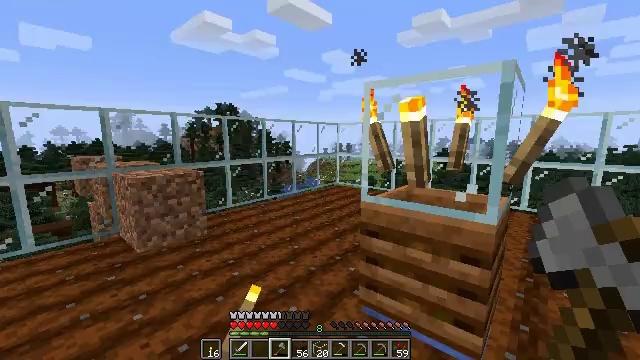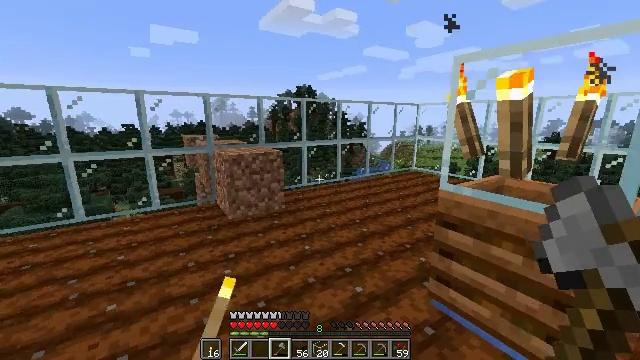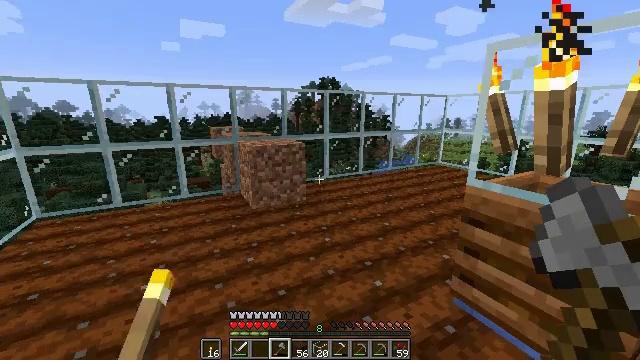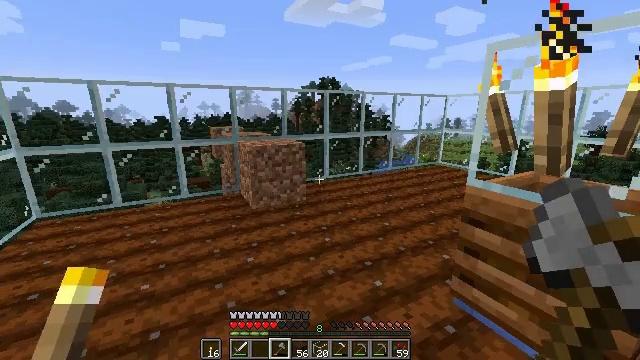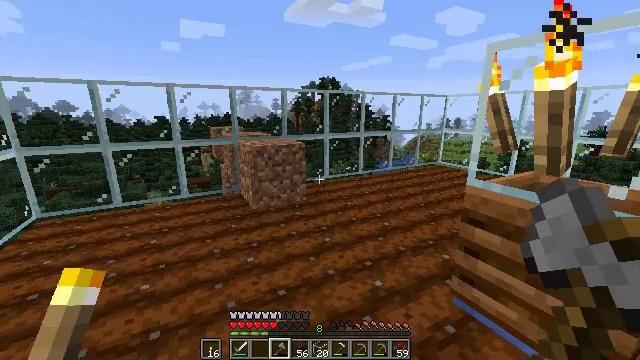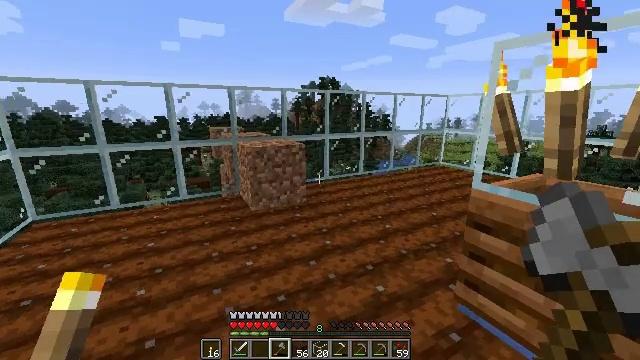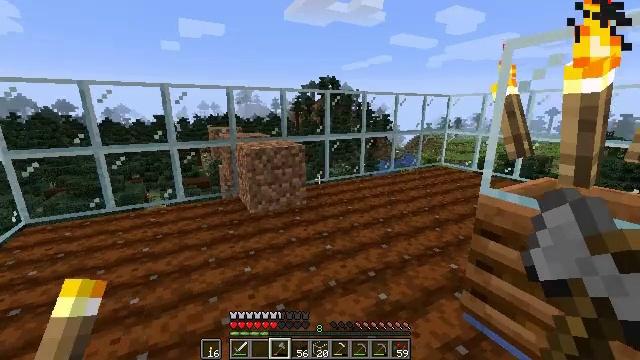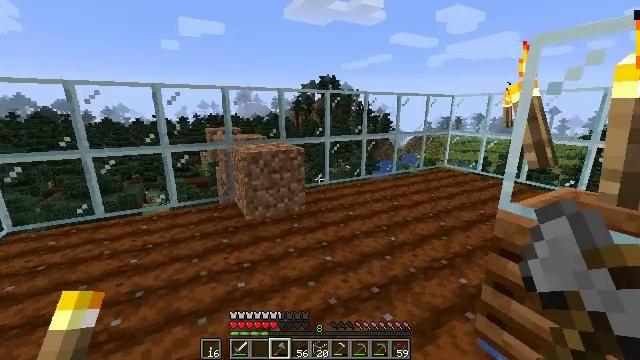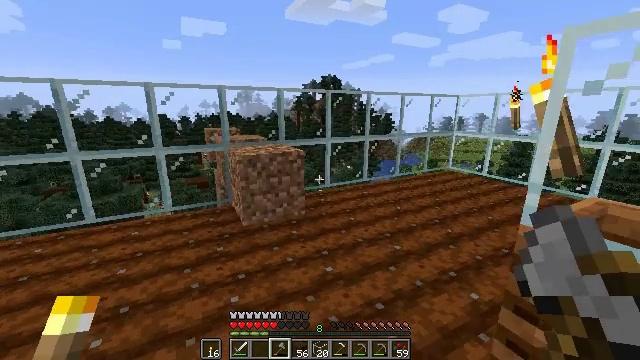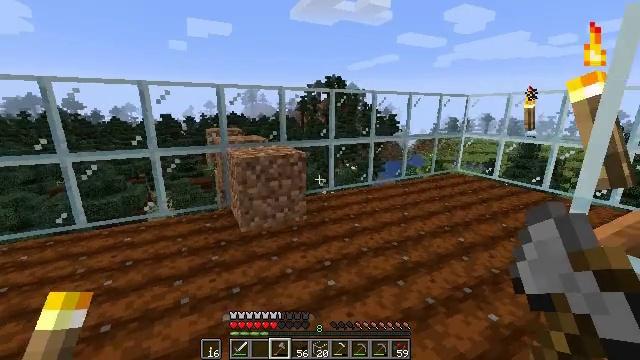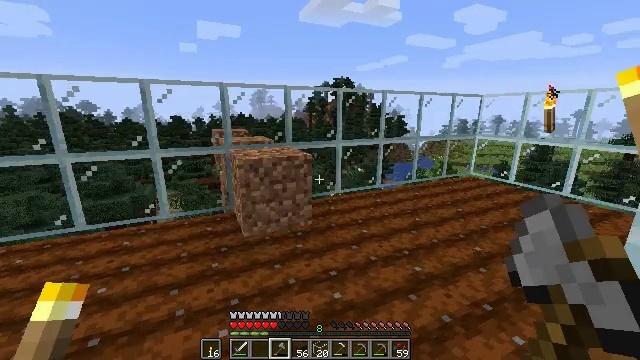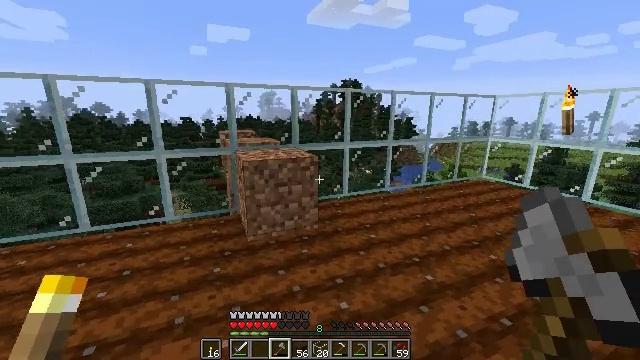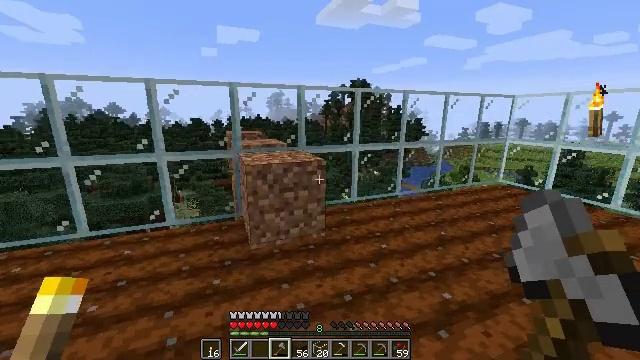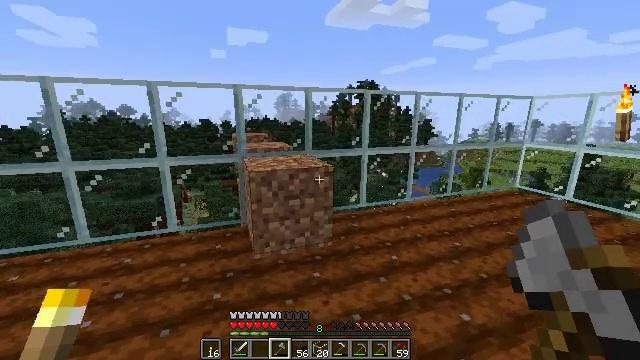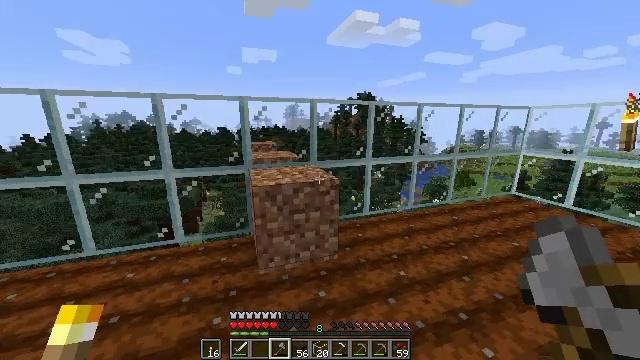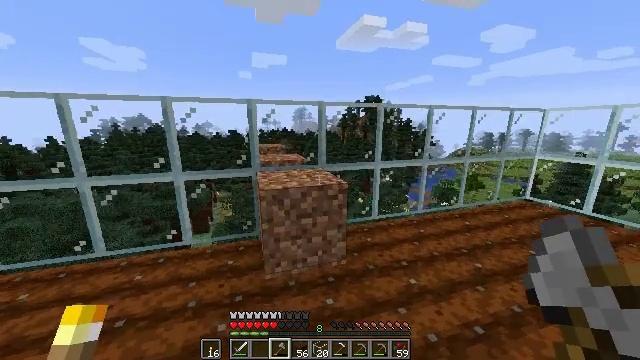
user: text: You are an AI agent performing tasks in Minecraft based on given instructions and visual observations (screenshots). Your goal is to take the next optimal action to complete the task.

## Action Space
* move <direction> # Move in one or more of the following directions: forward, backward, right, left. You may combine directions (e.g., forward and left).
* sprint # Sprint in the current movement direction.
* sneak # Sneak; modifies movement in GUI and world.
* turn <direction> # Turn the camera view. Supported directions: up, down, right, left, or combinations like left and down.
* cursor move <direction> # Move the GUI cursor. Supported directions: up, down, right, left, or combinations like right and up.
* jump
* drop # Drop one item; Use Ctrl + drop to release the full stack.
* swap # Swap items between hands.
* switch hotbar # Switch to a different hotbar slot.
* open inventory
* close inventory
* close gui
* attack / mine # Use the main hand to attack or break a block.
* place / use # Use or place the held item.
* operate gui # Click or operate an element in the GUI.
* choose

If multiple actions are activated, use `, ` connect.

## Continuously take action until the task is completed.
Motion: motion action
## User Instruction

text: Combine cobblestone in the crafting table to get a cobblestone slab.
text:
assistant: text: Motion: turn left and down
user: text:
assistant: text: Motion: turn left and down
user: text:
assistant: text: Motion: no_op
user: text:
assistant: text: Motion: no_op
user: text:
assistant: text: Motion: move forward
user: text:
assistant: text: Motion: move forward
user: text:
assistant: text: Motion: move forward
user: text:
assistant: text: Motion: move forward
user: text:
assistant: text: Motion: move forward
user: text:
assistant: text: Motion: move forward, turn left
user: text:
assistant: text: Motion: move forward, turn left
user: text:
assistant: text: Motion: move forward, sprint, turn left
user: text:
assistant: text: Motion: move forward, sprint, turn left
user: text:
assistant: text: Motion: move forward, sprint
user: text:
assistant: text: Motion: move forward, sprint, turn left
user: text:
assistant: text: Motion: move forward, turn left
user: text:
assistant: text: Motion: move forward
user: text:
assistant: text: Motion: move forward, turn left
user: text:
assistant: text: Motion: move forward, turn left
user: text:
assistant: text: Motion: move forward, turn left
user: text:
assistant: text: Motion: move forward
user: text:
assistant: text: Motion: move forward
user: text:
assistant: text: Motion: move forward
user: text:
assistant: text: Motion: move forward, jump
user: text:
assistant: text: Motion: move forward, turn down, jump
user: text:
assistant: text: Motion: move forward, jump
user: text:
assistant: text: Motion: move forward, jump
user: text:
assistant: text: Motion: move forward, jump
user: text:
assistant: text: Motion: move forward
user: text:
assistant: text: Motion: move forward